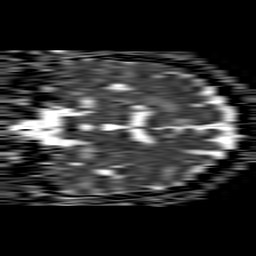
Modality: ADC
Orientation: coronal
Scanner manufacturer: philips
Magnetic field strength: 1.5 T
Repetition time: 4.6 s
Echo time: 0.08631 s